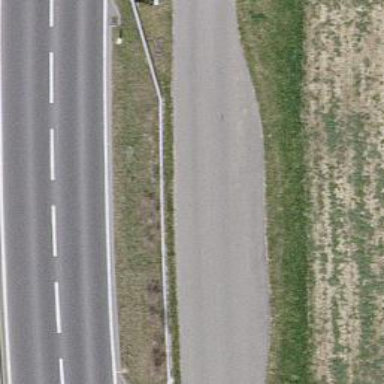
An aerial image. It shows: Passing place on the road.